Question: I am trying to extract a report using MySQL views, but a new row is repeated for each user as shown in the following image
could you please help me to rewrite this query to resolve this issue ?
'''
DROP FUNCTION IF EXISTS adminExportFromDate;
DROP FUNCTION IF EXISTS adminExportToDate;
create function adminExportFromDate() returns DATETIME DETERMINISTIC NO SQL return @adminExportFromDate;
create function adminExportToDate() returns DATETIME DETERMINISTIC NO SQL return @adminExportToDate;
create or replace view admin_export as
Select admin.id as id ,CONCAT(admin.first_name," ",admin.last_name) as Name ,
count(DISTINCT 'all_jobs'.'id')AS all_jobs_count,
sum( case when 'all_jobs'.job_status_id = 25 then 1 else 0 end ) as canceled_jobs_count,
sum( case when 'all_jobs'.job_status_id in (31,30,3) then 1 else 0 end ) as finished_jobs_count,
0 as deleted_jobs_count
From admin
INNER JOIN job all_jobs on all_jobs.created_by_id = admin.id and all_jobs.created_by_level = 'admin'
and 'all_jobs'.'request_date' > AdminExportFromDate() AND 'all_jobs'.'request_date' < AdminExportToDate()
group by admin.id
UNION ALL
select admin.id,CONCAT(admin.first_name," ",admin.last_name) as Name,
0 AS all_jobs_count,
0 as canceled_jobs_count,
0 as finished_jobs_count,
count( deleted_log.id ) as deleted_jobs_count
From admin INNER JOIN deleted_log
on deleted_log.'type' LIKE 'job' and data RLIKE CONCAT('"created_by_level":"admin","created_by_id":"','admin'.'id','"') and 'deleted_log'.'created_at' > AdminExportFromDate() AND 'deleted_log'.'created_at' < AdminExportToDate()
group by admin.id
'''
And this is the result of view :

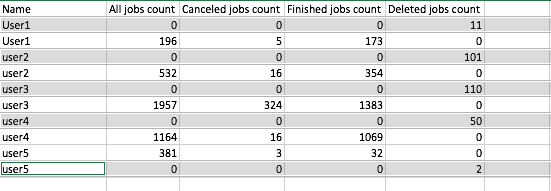
Answer: 'UNION ALL'/'UNION' creates multiple rows. You want to bring the rows together. That usually involves a 'JOIN' instead.
In this case, I think something like this does what you want:
'''
Select a.id as id, CONCAT(a.first_name, ' ', a.last_name) as Name,
coalesce(j.all_jobs_count, 0) as all_jobs_count,
coalesce(j.canceled_jobs_count, 0) as canceled_jobs_count,
coalesce(j.finished_jobs_count, 0) as finished_jobs_count,
coalesce(0, deleted_jobs_count) as deleted_jobs_count
From admin a left join
(select j.created_by_id,
count(distinct j.id) as all_jobs_count,
sum( j.job_status_id = 25 ) as canceled_jobs_count,
sum( j.job_status_id in (31, 30, 3) ) as finished_jobs_count
from job j
where j.created_by_level = 'admin' and
j.request_date > AdminExportFromDate() and
j.request_date < AdminExportToDate()
group by j.created_by_id
) j
on j.created_by_id = a.id left join
(select dl.data, count(*) as deleted_jobs_count
from deleted_log dl
where dl.'type' LIKE 'job' and
dl.'created_at' > AdminExportFromDate() AND
dl.'created_at' < AdminExportToDate()
group by dl.data
) dl
on dl.data RLIKE CONCAT('"created_by_level":"admin", "created_by_id":"', a.id, '"')
'''
EDIT:
The above obviously won't work for a view in MySQL (arggh!). Subqueries in the 'from' clause can be used instead:
'''
Select a.id as id, CONCAT(a.first_name, ' ', a.last_name) as Name,
(select count(*)
from jobs j
where j.created_by_id = a.id and
j.created_by_level = 'admin' and
j.request_date > AdminExportFromDate() and
j.request_date < AdminExportToDate()
) as all_jobs_count,
(select count(*)
from jobs j
where j.created_by_id = a.id and
j.created_by_level = 'admin' and
j.request_date > AdminExportFromDate() and
j.request_date < AdminExportToDate() and
j.job_status = 25
) as canceled_jobs_count,
(select count(*)
from jobs j
where j.created_by_id = a.id and
j.created_by_level = 'admin' and
j.request_date > AdminExportFromDate() and
j.request_date < AdminExportToDate() and
j.job_status in (31, 30, 3)
) as finished_jobs_count,
(select count(*) as deleted_jobs_count
from deleted_log dl
where dl.data rlike concat('"created_by_level":"admin", "created_by_id":"', a.id, '"') and
dl.'type' like 'job' and
dl.'created_at' > AdminExportFromDate() AND
dl.'created_at' < AdminExportToDate()
) as deleted_jobs_count
From admin a
'''